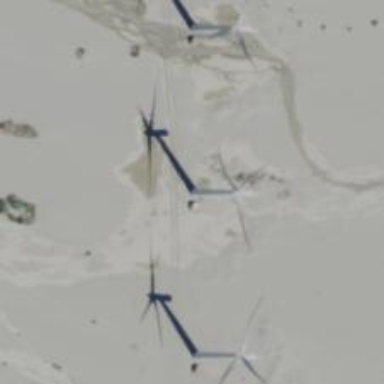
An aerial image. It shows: Wind generator using wind turbines of horizontal axis.